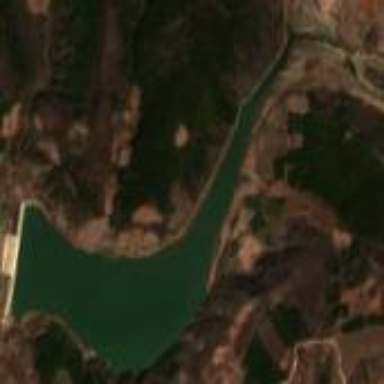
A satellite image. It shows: Reservoir surrounded by water.